Interaction volume radius: 5 \u00c5
Interaction volume height: 10 \u00c5
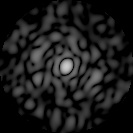
Disorder parameter: 0.828